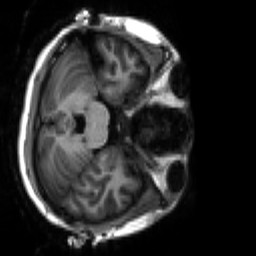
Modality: T1w
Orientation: axial
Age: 18
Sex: female
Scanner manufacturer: siemens
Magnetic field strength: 3 T
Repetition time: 2.3 s
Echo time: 0.00266 s